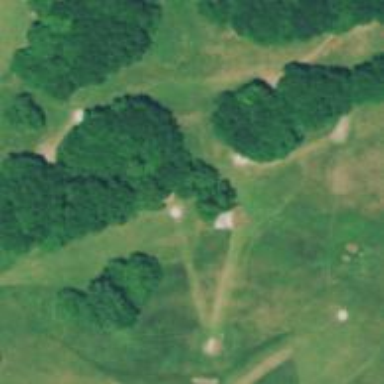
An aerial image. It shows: Disc golf course for leisure activity.